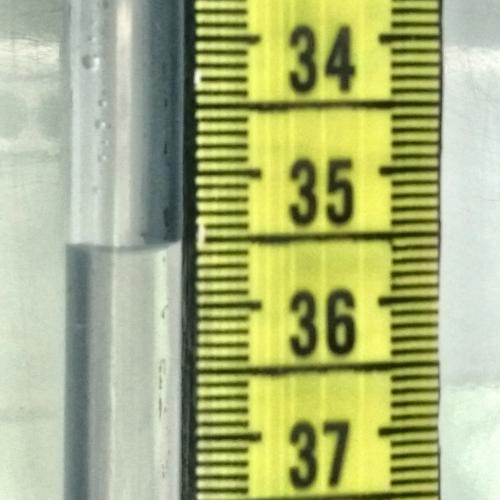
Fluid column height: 35.5 cm